Question: I have a form that appears as shown in the attached image. I have two parts of the form that concern this question: the TabControl, and the Panel, as shown in the image. It should be noted that the panel is NOT within the TabControl.

My situation is that I have a thread that executes continuously when the button, displayed in melt-your-eyes green in the Panel, is clicked. The thread polls the device which I'm interfacing with and updates the controls in the "Status" GroupBox at the bottom of the TabControl. When the user clicks on a control in the TabControl ('tabControl_Enter' event), I trigger a ManualResetEvent which lets the thread finish its iteration so that I can perform the IO required by the clicked control. The code to to suspend the thread is as follows:
'''
private void StopSynchThread()
{
synchWaitHandle.Reset();
//various UI changes
}
private void updateSynchStat()
{
while (true)
{
synchWaitHandle.WaitOne();
try
{
updateSynch();
}
}
'''
What I would like to do is then restart the thread automatically, instead of by button press, as is currently done. What I'm trying to do is avoid having to restart the thread by conditionally calling 'StartSynchThread()' within each of the "bazillion" UI event handlers. 'StartSynchThread()' is defined as:
'''
private void StartSynchThread()
{
synchWaitHandle.Set();
}
'''
Is there a precedent or decent paradigm for handling this? Without any concept of how to do so, I was thinking that I could alter my function that performs the IO with the device to generate an event after it gets a response from the device, but that seems inelegant.
Any ideas? I appreciate your insights. Thanks.
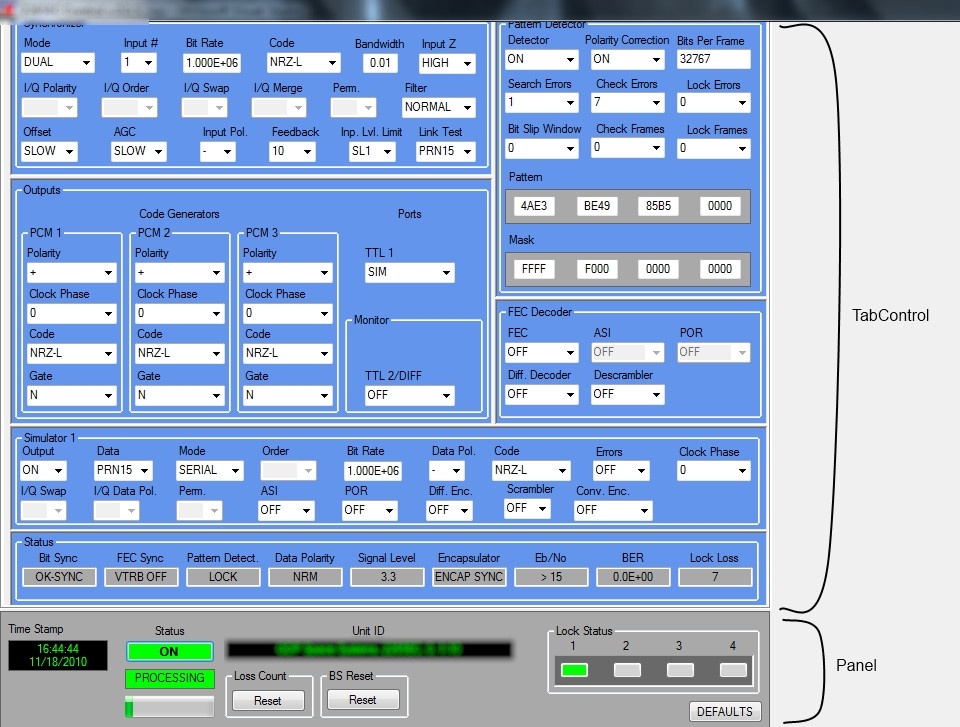
Answer: If you really can fire it off with a simple button click, you ought to be able to just put a <URL> automatically.